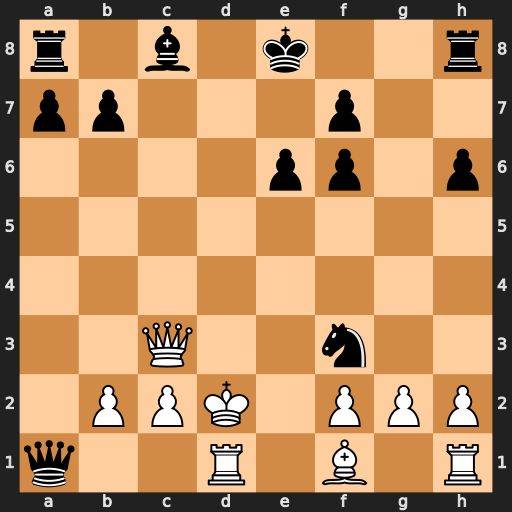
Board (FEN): r1b1k2r/pp3p2/4pp1p/8/8/2Q2n2/1PPK1PPP/q2R1B1R
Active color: w
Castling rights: kq
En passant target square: -
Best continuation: Ke3 Qxd1 Bb5+ Qd7 Bxd7+